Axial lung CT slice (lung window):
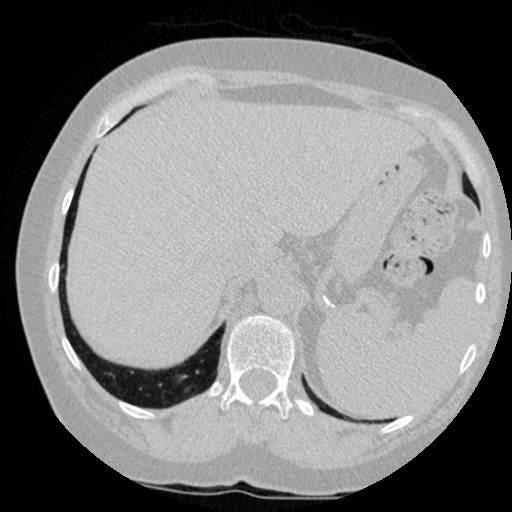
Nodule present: no